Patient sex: M
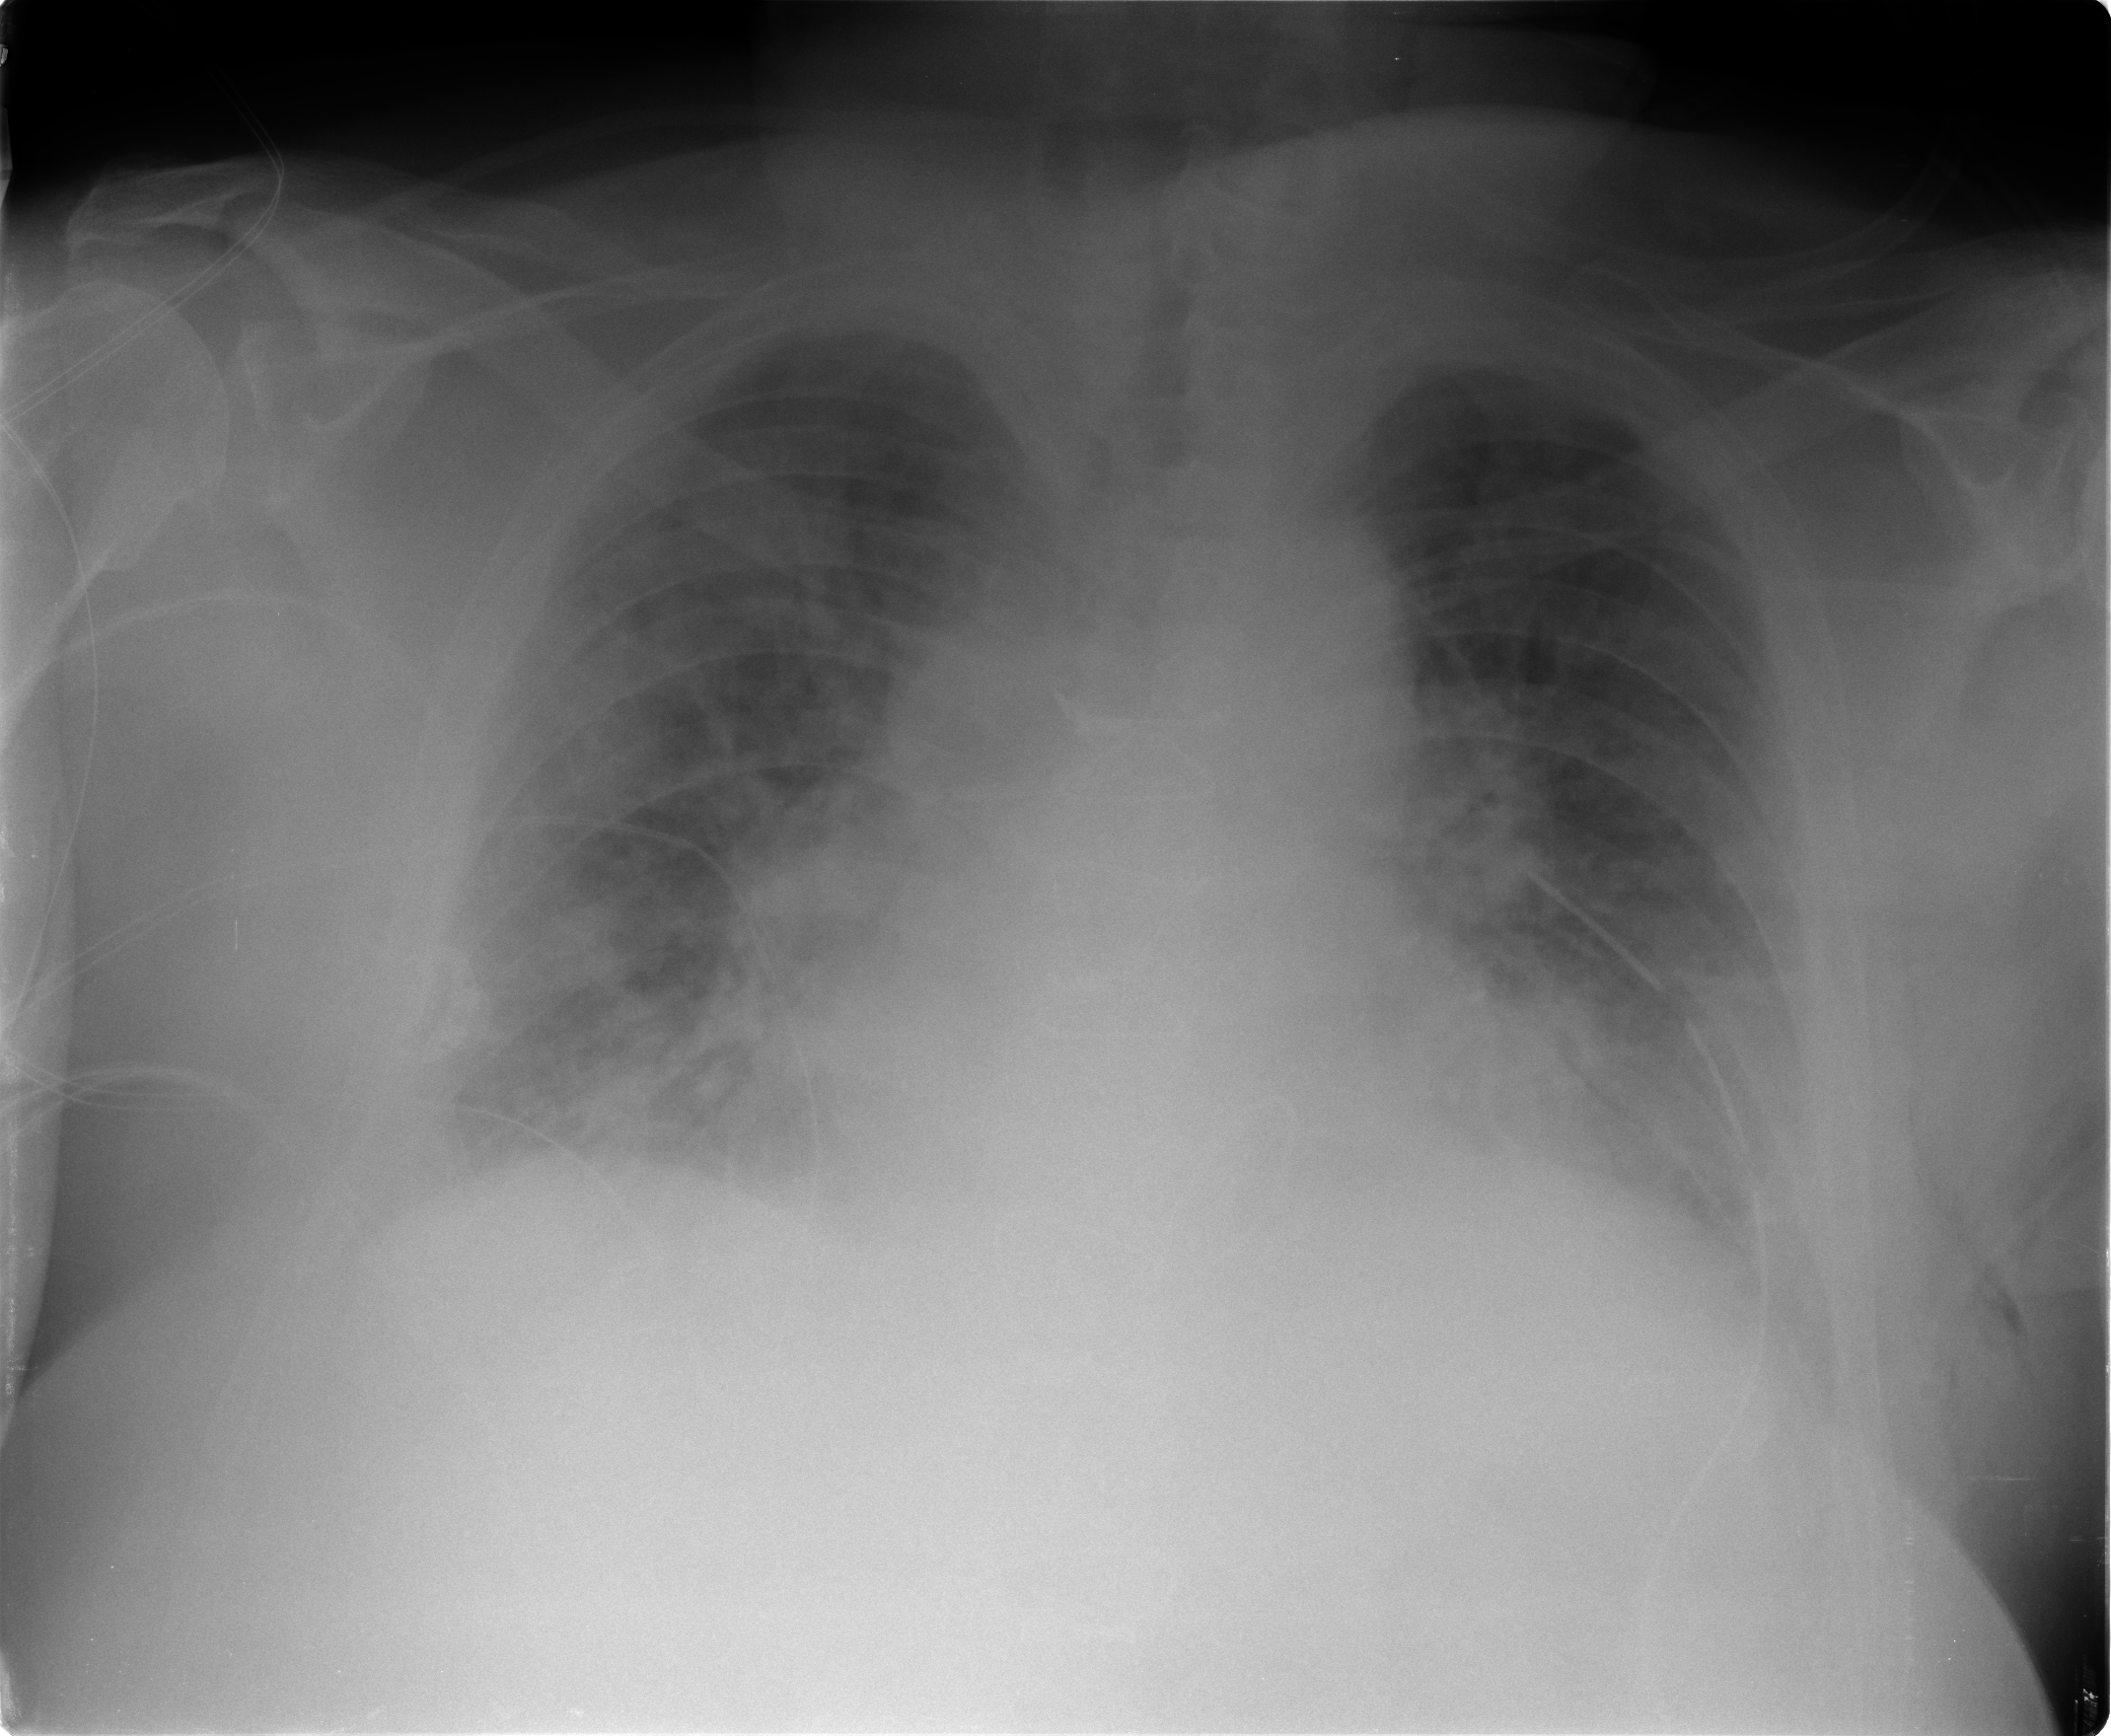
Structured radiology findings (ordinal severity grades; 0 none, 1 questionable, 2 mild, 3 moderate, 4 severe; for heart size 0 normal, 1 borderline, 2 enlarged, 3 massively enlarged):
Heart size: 3
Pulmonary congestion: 3
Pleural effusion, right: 2
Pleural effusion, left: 2
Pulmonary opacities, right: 3
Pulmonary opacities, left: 2
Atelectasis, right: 2
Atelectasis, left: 2